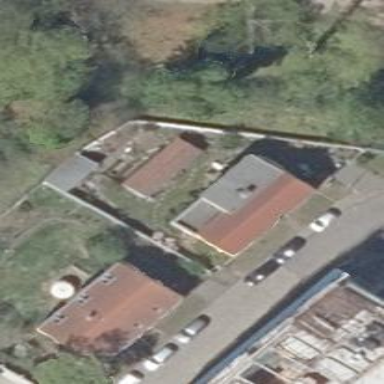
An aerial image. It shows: Gabled roof on residential building.